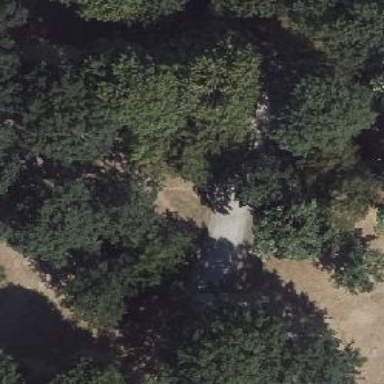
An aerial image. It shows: Park with broadleaved deciduous trees.